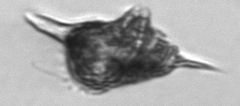
Label: Amylax